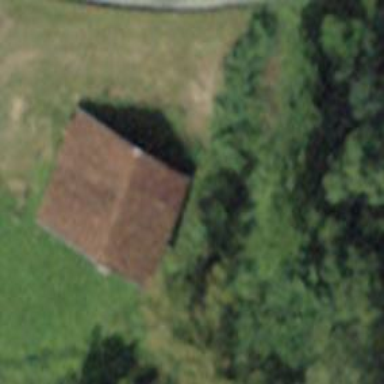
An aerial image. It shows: Rural barn.